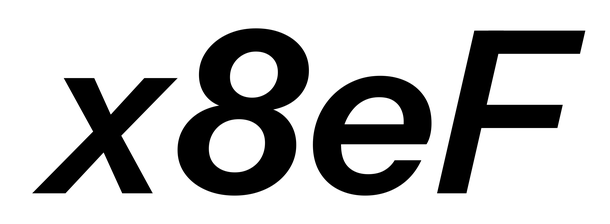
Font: InstrumentSans-Italic_SemiBold_Italic